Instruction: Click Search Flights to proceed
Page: home
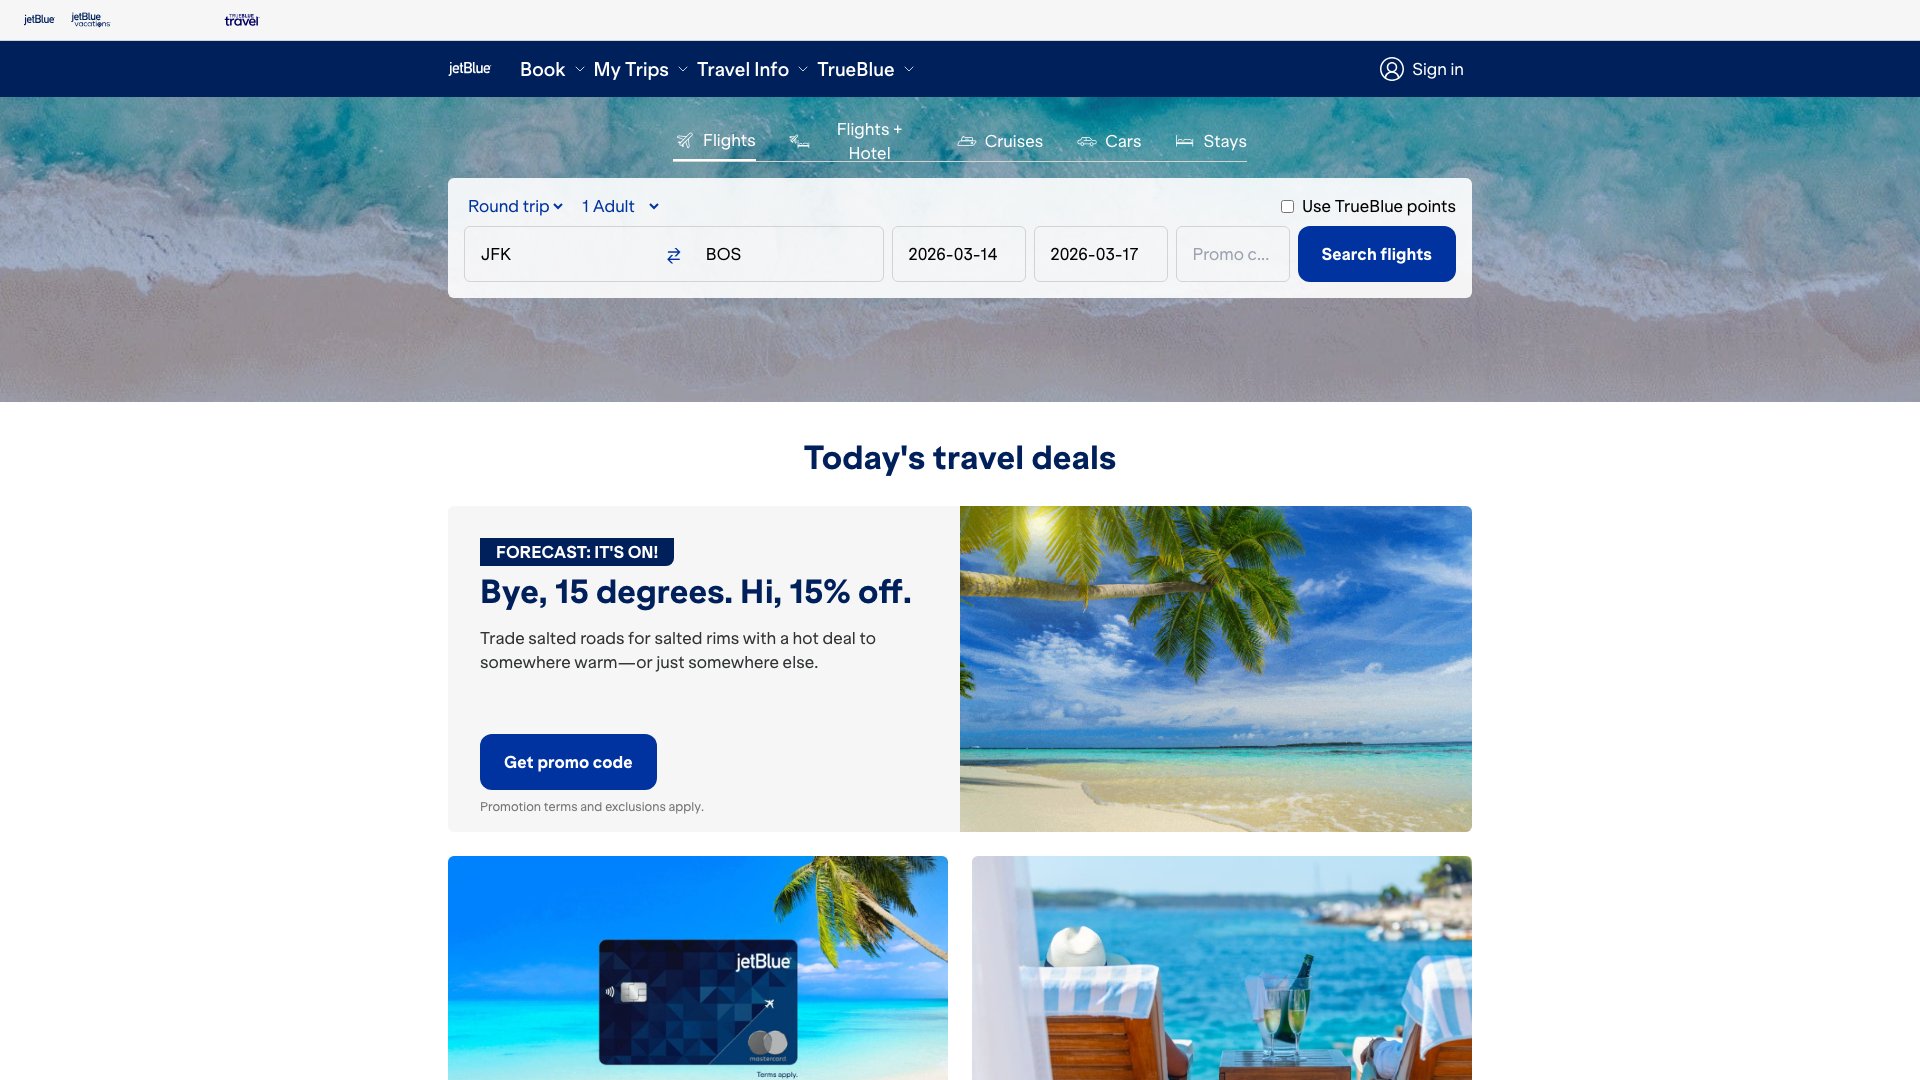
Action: click